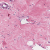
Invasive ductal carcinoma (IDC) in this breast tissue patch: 0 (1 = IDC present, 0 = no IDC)